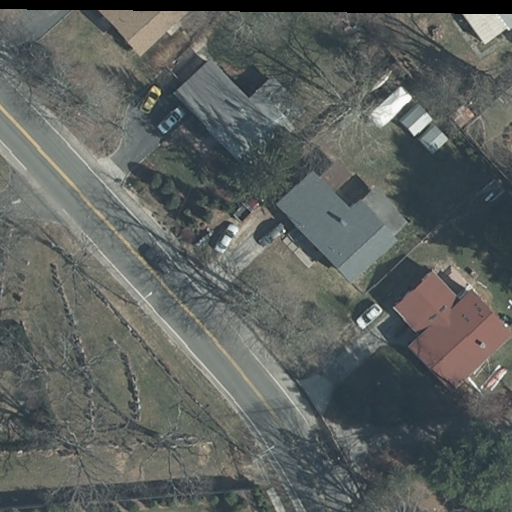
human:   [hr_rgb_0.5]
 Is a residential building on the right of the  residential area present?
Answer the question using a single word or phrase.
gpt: no

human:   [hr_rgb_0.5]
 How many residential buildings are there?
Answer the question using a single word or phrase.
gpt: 5

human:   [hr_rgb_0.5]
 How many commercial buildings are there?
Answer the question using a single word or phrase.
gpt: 0

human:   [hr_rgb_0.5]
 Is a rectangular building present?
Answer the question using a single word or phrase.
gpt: yes

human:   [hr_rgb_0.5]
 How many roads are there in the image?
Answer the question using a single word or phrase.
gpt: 1

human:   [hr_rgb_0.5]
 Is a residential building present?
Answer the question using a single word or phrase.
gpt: yes

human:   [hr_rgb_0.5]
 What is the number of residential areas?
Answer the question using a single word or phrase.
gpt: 1

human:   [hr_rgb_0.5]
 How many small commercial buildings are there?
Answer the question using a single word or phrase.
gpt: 0

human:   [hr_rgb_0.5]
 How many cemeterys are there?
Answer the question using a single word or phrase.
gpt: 1

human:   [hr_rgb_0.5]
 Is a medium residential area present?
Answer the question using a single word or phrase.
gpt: no

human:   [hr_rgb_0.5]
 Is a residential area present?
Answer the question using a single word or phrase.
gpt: yes

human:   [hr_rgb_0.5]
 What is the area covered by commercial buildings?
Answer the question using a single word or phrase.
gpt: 0m2

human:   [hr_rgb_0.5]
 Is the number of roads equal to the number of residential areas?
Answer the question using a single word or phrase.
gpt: yes

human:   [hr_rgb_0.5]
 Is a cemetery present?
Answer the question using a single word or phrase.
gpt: yes

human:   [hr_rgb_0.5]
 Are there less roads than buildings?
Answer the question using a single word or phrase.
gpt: yes

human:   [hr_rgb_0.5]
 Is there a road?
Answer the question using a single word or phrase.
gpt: yes

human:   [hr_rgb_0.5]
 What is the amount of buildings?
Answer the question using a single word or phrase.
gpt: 5

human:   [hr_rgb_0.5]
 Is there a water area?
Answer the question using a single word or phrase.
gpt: no

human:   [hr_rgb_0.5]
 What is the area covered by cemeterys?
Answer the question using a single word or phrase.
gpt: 10276m2

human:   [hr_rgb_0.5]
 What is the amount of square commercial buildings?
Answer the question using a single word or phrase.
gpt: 0

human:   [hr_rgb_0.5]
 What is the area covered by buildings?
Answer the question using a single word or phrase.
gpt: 1050m2

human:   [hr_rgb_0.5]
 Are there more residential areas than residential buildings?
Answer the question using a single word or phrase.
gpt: no

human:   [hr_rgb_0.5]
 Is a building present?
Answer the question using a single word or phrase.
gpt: yes

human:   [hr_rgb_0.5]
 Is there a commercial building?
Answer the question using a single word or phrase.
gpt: no

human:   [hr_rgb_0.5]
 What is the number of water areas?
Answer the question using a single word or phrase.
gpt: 0

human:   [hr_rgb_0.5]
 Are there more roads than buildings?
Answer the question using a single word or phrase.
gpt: no

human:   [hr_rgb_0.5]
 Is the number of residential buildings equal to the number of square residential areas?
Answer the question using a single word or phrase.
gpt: no

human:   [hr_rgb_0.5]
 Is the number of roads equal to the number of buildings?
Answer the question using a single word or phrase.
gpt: no

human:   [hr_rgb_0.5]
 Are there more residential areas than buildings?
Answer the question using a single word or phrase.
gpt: no

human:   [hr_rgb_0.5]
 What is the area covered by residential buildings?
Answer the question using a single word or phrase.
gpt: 1050m2

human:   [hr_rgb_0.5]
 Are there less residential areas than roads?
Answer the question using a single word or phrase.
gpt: no

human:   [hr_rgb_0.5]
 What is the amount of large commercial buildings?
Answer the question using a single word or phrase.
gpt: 0

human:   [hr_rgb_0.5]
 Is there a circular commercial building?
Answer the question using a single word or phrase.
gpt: no

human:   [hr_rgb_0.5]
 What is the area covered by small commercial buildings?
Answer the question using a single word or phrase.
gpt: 0m2

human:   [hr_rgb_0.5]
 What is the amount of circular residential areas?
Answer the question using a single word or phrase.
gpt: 0

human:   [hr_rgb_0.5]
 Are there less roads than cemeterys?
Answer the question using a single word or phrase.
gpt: no

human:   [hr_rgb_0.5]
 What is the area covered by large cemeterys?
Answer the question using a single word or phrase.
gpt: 10276m2

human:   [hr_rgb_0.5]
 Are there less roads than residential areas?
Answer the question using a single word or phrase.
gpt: no

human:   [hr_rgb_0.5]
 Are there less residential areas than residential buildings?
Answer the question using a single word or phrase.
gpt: yes

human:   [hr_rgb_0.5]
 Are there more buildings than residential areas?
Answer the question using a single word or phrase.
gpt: yes

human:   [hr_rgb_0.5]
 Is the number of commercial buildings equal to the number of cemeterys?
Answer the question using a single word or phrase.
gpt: no

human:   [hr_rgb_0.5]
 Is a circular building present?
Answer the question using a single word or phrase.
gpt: no

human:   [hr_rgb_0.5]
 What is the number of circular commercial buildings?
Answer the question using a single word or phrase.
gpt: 0

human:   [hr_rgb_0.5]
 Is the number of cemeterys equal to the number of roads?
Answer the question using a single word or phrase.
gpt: yes

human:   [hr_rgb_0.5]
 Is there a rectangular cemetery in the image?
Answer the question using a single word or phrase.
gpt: yes

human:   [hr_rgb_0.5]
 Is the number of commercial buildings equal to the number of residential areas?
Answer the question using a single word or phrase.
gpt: no

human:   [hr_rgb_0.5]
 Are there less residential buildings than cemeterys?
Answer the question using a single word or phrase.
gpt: no

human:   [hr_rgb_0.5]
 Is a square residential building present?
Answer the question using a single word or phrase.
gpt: no

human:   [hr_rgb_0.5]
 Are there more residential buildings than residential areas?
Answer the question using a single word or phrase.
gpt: yes

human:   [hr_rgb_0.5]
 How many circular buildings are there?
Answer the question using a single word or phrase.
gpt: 0

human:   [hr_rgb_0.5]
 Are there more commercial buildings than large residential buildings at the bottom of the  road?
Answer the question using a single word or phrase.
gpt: no

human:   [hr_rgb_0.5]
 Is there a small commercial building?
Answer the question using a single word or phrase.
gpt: no

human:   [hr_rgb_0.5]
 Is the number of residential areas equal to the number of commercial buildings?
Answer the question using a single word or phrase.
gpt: no

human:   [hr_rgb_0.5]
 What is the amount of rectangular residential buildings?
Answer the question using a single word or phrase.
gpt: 3

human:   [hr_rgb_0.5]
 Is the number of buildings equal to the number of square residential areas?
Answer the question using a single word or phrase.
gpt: no

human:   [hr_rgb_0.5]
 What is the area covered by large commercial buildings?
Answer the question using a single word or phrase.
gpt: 0m2

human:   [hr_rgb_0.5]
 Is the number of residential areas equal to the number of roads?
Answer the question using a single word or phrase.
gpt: yes

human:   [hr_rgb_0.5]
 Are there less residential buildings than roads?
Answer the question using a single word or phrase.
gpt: no

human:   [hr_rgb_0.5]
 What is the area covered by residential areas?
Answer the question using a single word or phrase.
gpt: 0m2

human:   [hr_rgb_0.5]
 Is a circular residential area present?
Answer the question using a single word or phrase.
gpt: no

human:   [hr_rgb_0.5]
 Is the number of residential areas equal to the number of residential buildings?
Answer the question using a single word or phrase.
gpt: no

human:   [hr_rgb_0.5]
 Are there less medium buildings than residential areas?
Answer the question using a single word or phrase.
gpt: no

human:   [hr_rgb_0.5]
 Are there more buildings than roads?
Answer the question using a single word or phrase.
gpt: yes

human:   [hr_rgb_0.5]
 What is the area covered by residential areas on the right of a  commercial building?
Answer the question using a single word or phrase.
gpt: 0m2